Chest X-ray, PA view. Patient: 55 years old, sex M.
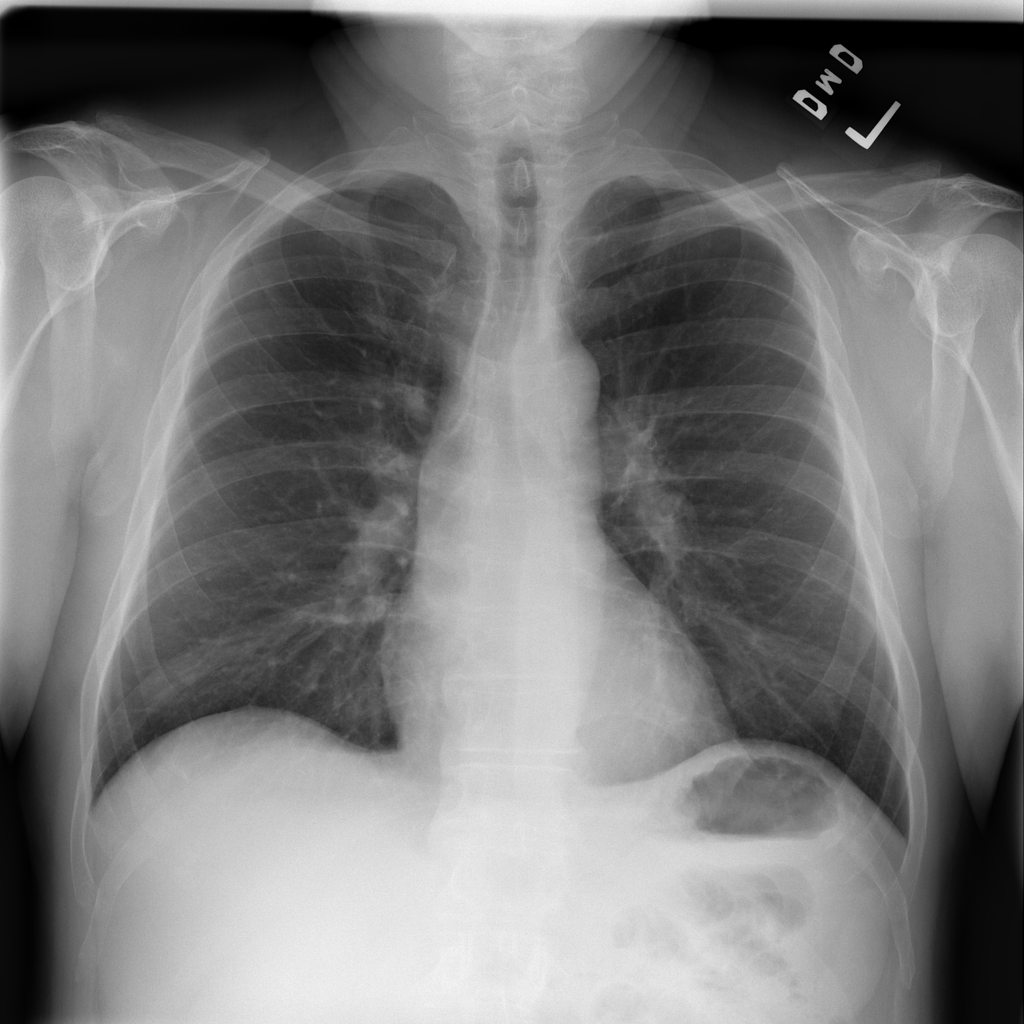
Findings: No Finding